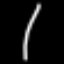
Label: line